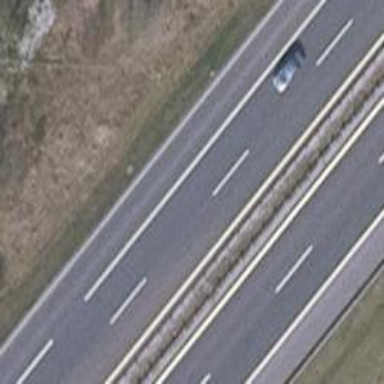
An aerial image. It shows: Asphalt motorway.